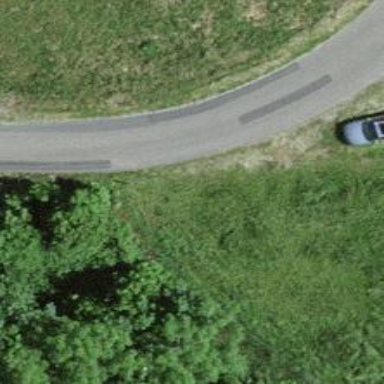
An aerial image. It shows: Unclassified road with asphalt surface.